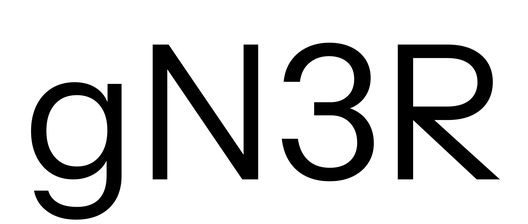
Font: InstrumentSans_Regular